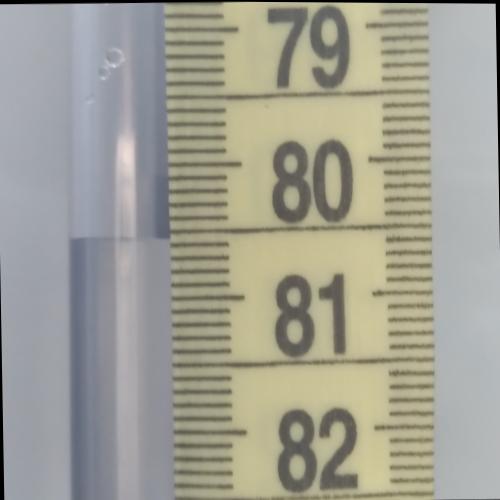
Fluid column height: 80.5 cm